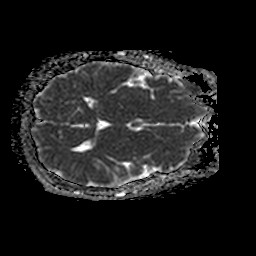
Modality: ADC
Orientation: axial
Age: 37
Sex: male
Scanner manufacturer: philips
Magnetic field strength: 1.5 T
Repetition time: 4.972 s
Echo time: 0.07764 s